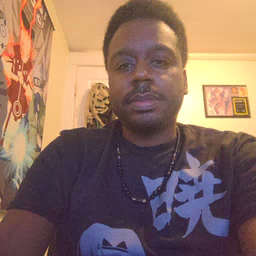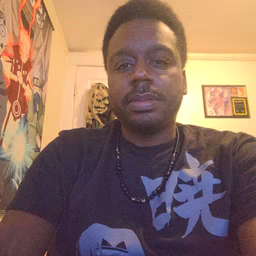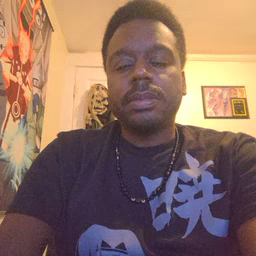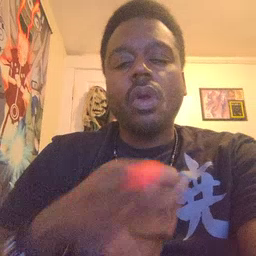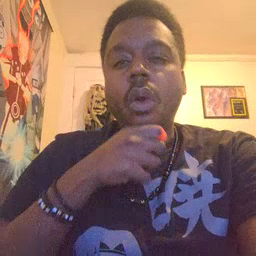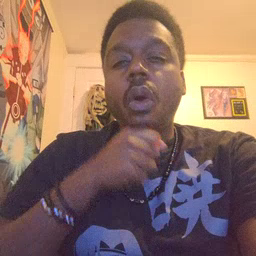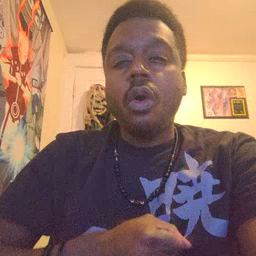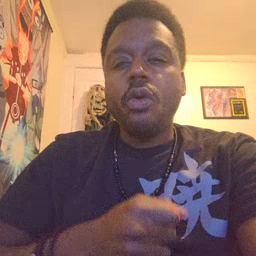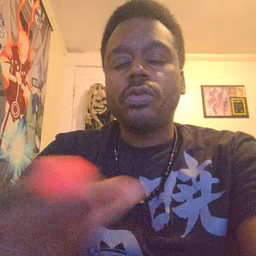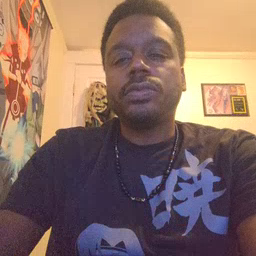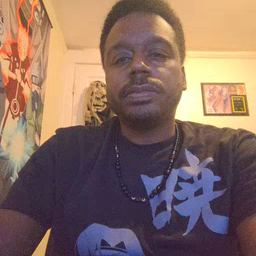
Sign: old